Question: I am trying to remove the hover effect that brings up the checkbox next to the row item in SharePoint 2010 list item rows. Is there any settings that can make this happen? I would like to keep away from having to tinker with the CSS and javascripts. Please see illustration below. Thank you.

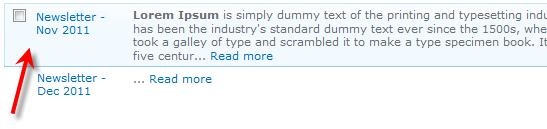
Answer: There are no settings for that sort of thing - the selection check box is a default behavior. You are going to have to modify the CSS, for that.
Use SharePoint Designer (Available Here]<URL> to help determine whitch CSS elements control that behavior, and make a custom style sheet to override it.